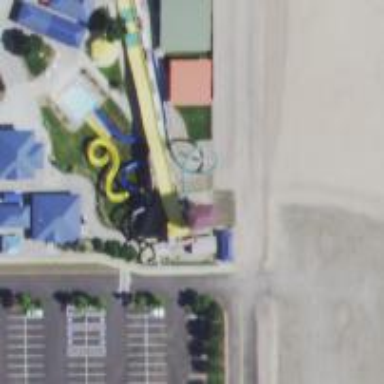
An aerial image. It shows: Water slide attraction.